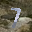
Label: 7